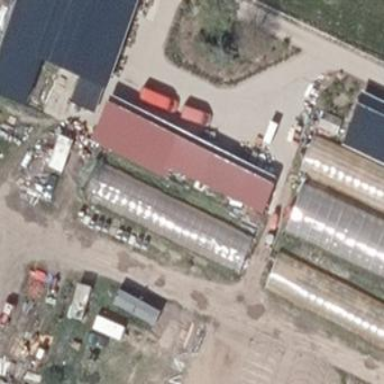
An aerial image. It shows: Greenhouse.